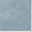
Piece: xx